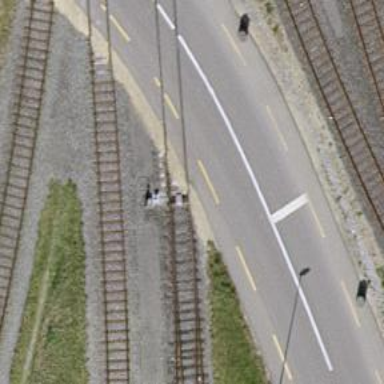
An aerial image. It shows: Railway switch.